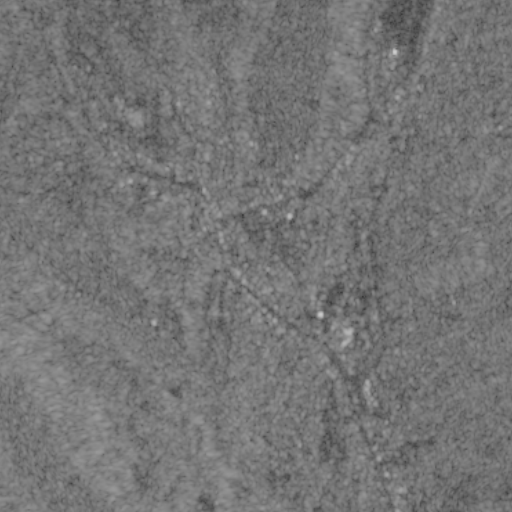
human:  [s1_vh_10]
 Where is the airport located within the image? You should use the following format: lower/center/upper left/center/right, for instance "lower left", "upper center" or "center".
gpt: The airport is located in the upper right of the image.
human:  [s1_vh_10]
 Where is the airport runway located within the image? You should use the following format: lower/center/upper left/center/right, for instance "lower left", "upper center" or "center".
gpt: The airport runway is located in the upper right of the image.
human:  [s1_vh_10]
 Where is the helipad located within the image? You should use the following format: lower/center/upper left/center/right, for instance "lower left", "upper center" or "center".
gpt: The helipad is located in the upper center of the image.
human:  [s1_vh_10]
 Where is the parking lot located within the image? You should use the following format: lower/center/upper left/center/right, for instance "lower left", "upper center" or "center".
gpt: The parking lot is located in the center of the image.
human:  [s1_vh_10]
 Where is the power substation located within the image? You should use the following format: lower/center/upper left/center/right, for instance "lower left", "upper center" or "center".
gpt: The power substation is located in the lower center of the image.
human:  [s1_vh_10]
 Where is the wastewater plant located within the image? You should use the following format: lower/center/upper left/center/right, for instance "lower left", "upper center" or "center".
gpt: The wastewater plant is located in the lower center of the image.
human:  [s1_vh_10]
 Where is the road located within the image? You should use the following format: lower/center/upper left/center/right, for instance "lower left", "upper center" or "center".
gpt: There is no road in the image.

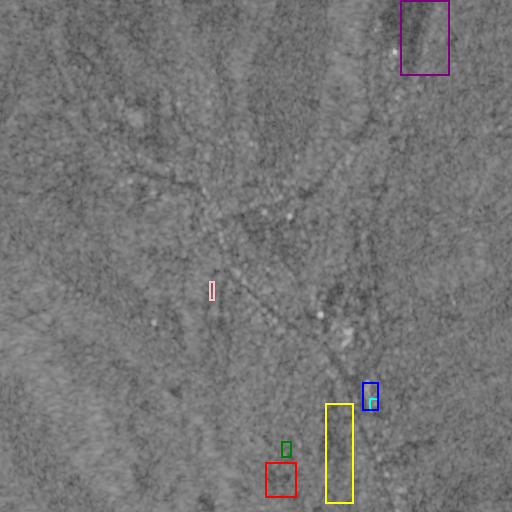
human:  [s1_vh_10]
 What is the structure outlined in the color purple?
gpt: The structure outlined in purple is an airport.
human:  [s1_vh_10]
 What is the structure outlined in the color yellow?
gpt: The structure outlined in yellow is a park.
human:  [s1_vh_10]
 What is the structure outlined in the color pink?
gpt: The structure outlined in pink is a parking lot.
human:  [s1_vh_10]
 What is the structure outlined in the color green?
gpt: The structure outlined in green is a power substation.
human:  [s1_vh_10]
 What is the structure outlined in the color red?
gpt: The structure outlined in red is a wastewater plant.
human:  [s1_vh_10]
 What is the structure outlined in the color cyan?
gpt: The structure outlined in cyan is a building.
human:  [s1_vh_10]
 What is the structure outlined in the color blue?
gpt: The structure outlined in blue is a building.
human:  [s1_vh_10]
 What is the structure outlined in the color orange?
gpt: There is no orange outline.